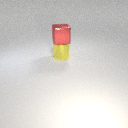
large yellow metal cylinder below large red metal cube